Current action and preconditions to check: trajectory_clear

Your task: For each precondition in the list above, predict whether it will hold at this action.

Consider the current scene as observed from the mobile robot's camera, and analyze the predicted future states of all dynamic agents (e.g., people, animals, vehicles, or any moving entities) within the NEXT SECOND.

IMPORTANT: Only answer "very likely" if you are absolutely certain—based on strong, clear evidence—that a dynamic agent will violate the precondition in the predicted future state. Do NOT answer "very likely" for unlikely, ambiguous, or low-probability risks.

Ask yourself for each precondition: Is there a high probability, with clear and convincing evidence, that the predicted future states of any dynamic agent will interfere with the predicted future state of the currently executing action within the NEXT SECOND, causing that precondition to fail?

Assess the risk level based on these predictions. Use "likely" or "very likely" if motions create a clear risk of interference.

Use "neutral" or "improbable" if agents are nearby but their predicted paths are clearly diverging or non-conflicting.

Failure Risk Categories: "very improbable", "improbable", "neutral", "likely", "very likely"

Answer Format: Output ONLY the probability_of_failure value from these categories: "very improbable", "improbable", "neutral", "likely", "very likely"

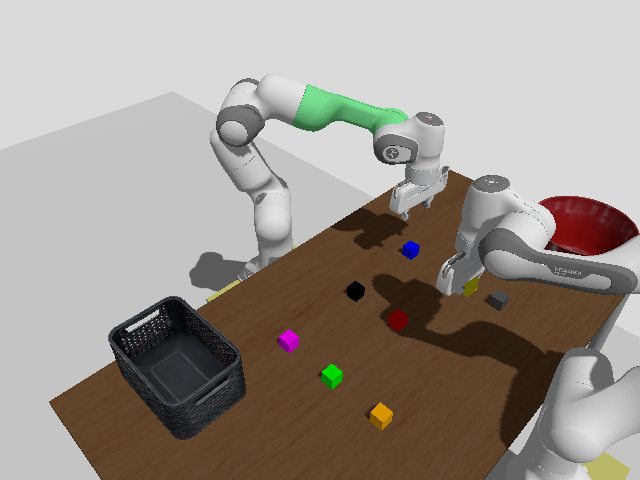

Answer: very improbable